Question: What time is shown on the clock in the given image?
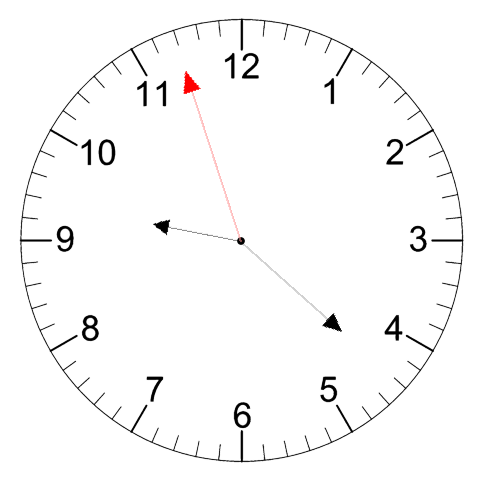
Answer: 09:21:57